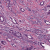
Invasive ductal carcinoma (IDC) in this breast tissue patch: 1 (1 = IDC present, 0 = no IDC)